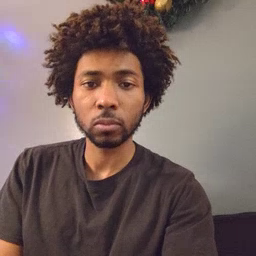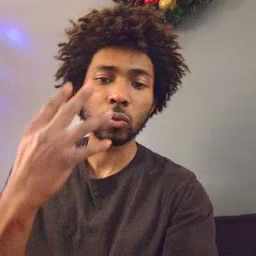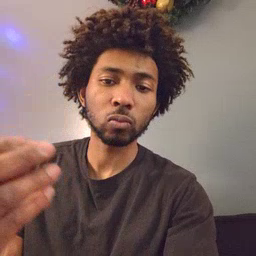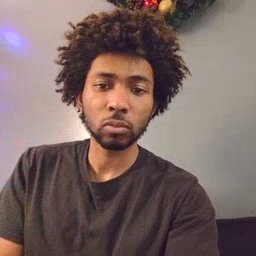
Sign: go